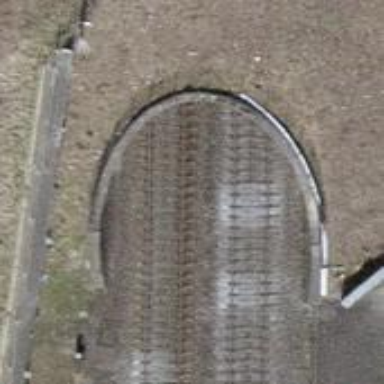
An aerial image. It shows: Single-track railway with electrified contact lines.